Interaction volume radius: 10 \u00c5
Interaction volume height: 20 \u00c5
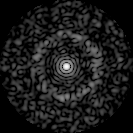
Disorder parameter: 0.831